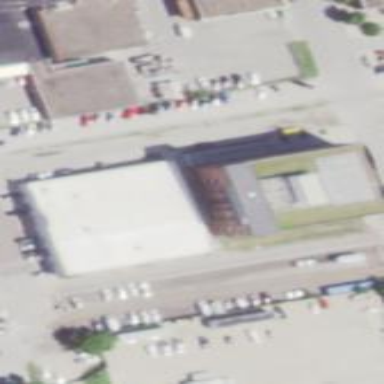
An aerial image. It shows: Police building.